Question: I'm adding UIGravityBehavior programmatically to subviews with but not always work. I have 4 views in main view with tags 101,102,103,104 as it shows in the image:

but it seems like only works on view with tag 103 and 104 for some reason. Here is my code:
'''
-(void)viewsGoinDown
{
NSPredicate *tagPredicate = [NSPredicate predicateWithFormat:@"self.tag >= 100"];
NSArray *resultArray = [[self.view subviews] filteredArrayUsingPredicate:tagPredicate];
for (NSUInteger i =0 ; i < resultArray.count; i++)
{
NSUInteger sleeping = 2;
UIView *mySubview = resultArray [i];
if (i == 0)
{
sleeping = 0;
}
dispatch_async(dispatch_get_global_queue(DISPATCH_QUEUE_PRIORITY_DEFAULT, 0), ^{
sleep(sleeping);
dispatch_async(dispatch_get_main_queue(), ^()
{
[self moveDownViews:mySubview];
});
});
}
}
-(void)moveDownViews:(UIView*)myView
{
self.animator = [[UIDynamicAnimator alloc] initWithReferenceView:self.view];
self.gravityBehavior = [[UIGravityBehavior alloc] initWithItems:@[myView]];
self.gravityBehavior.magnitude = 1;
[self.animator addBehavior:self.gravityBehavior];
}
'''
My question is why only works for those 2 subviews?, What I'm doing wrong?
I'll really appreciate your help
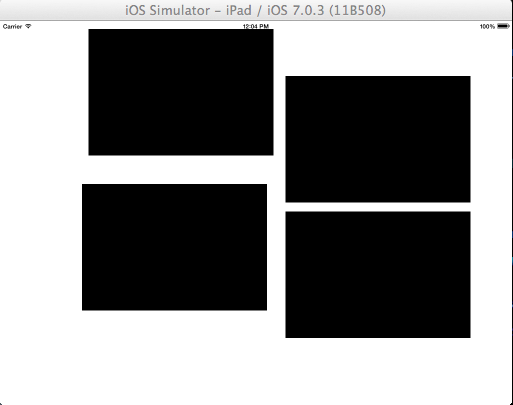
Answer: Please find the working code below:
P.S. I have taken the liberty to change some of the implementation which you can change back according to your taste.
'''
-(void)viewsGoinDown
{
NSPredicate *tagPredicate = [NSPredicate predicateWithFormat:@"self.tag >= 100"];
NSArray *resultArray = [[self.view subviews] filteredArrayUsingPredicate:tagPredicate];
NSUInteger sleeping = 0;
for (NSUInteger i =0 ; i < resultArray.count; i++)
{
UIView *mySubview = resultArray [i];
[self performSelector:@selector(moveDownViews:) withObject:mySubview afterDelay:sleeping];
sleeping++;
}
}
-(void)moveDownViews:(UIView *)myView
{
self.animator = [[UIDynamicAnimator alloc] initWithReferenceView:self.view];
self.gravityBehavior = [[UIGravityBehavior alloc] initWithItems:@[myView]];
self.gravityBehavior.magnitude = 1;
[self.animator addBehavior:self.gravityBehavior];
}
'''